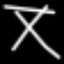
Label: hourglass